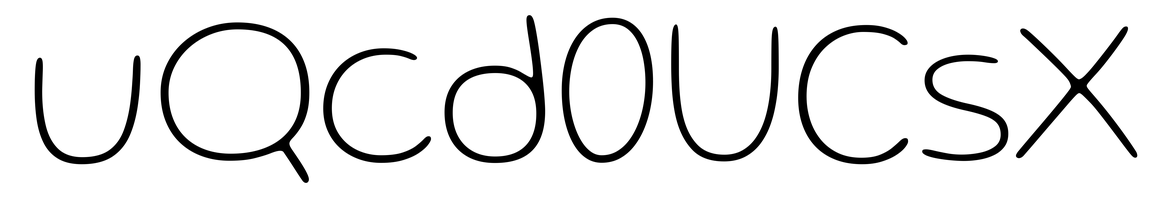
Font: Gluten_Thin